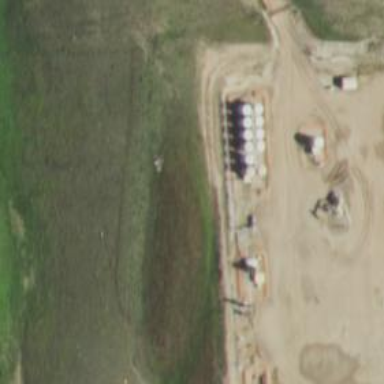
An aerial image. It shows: Storage tank that is man-made.